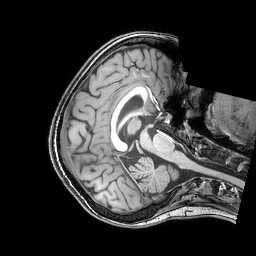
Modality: T1w
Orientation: axial
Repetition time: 0.00828 s
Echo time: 0.00388 s